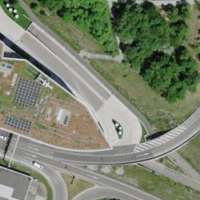
EUNIS habitat code: 57
Species observed at this site:
Rhamnus cathartica